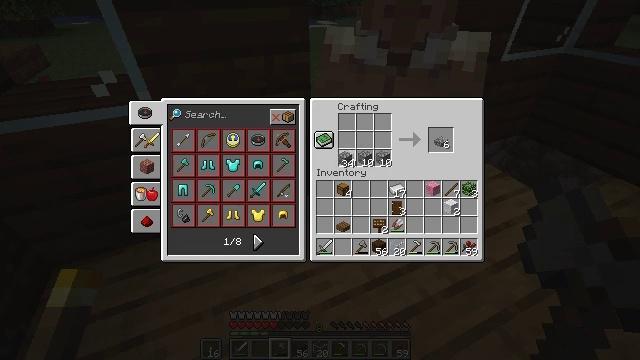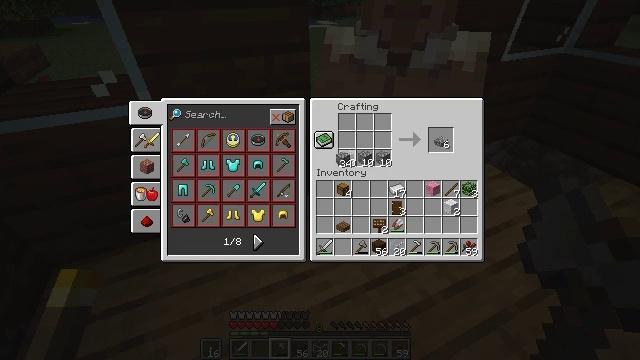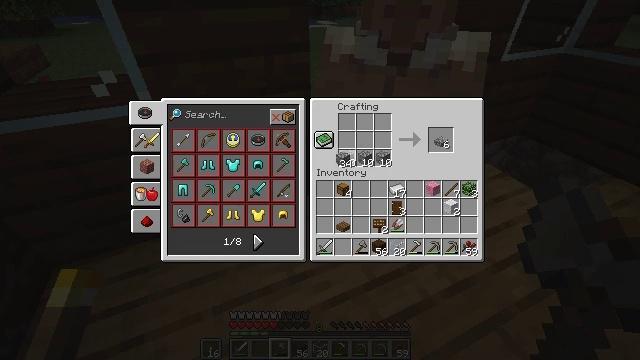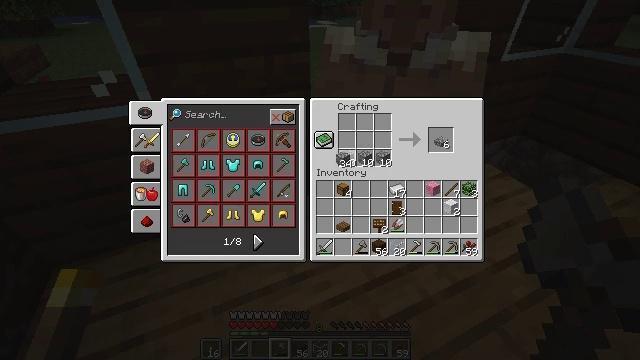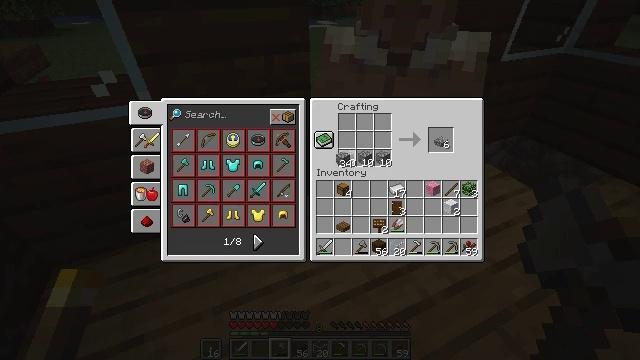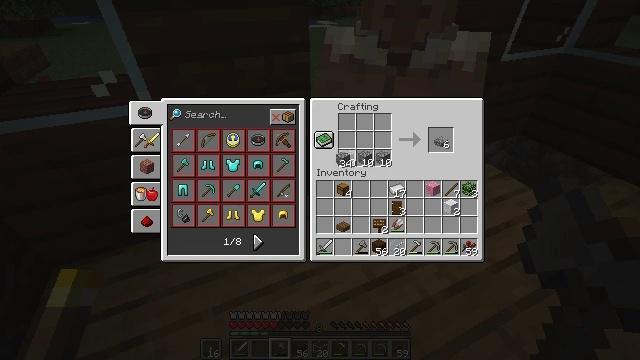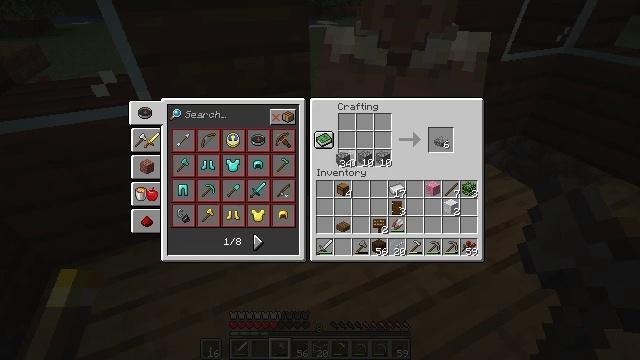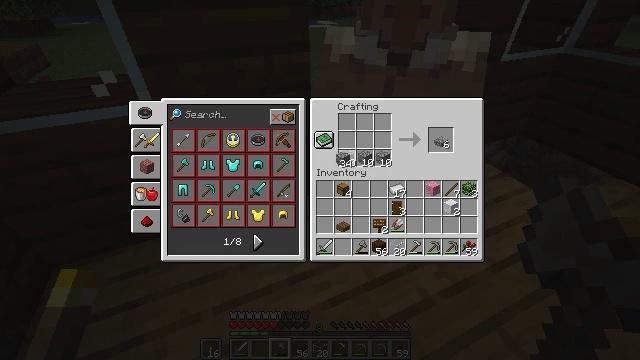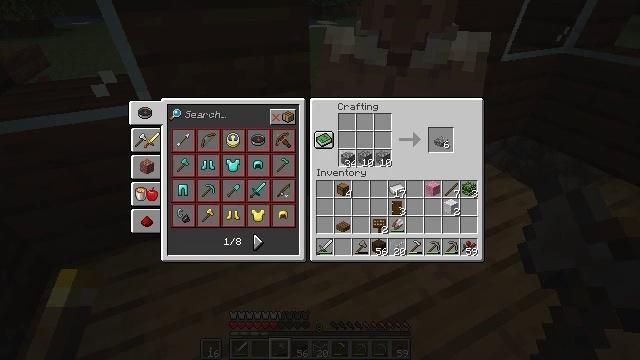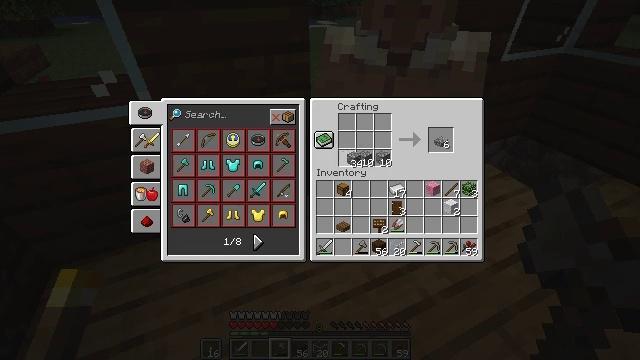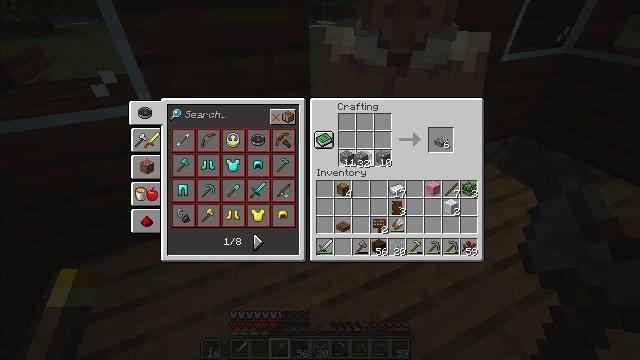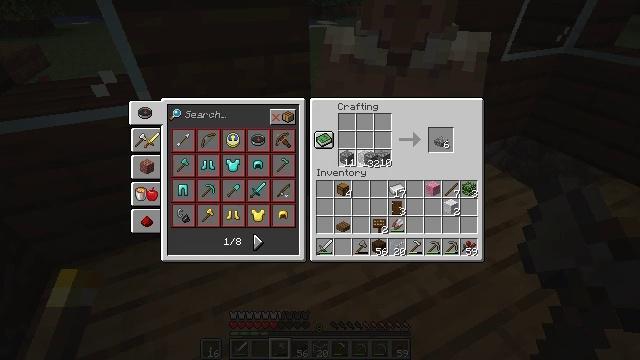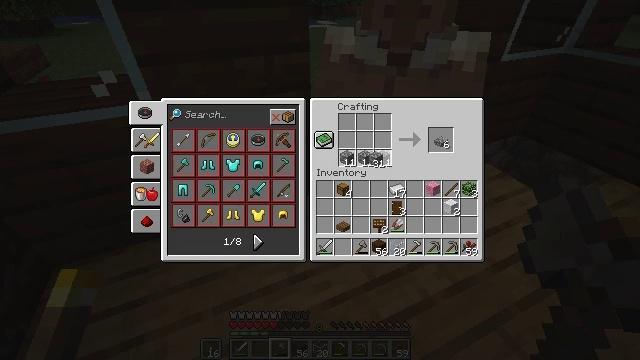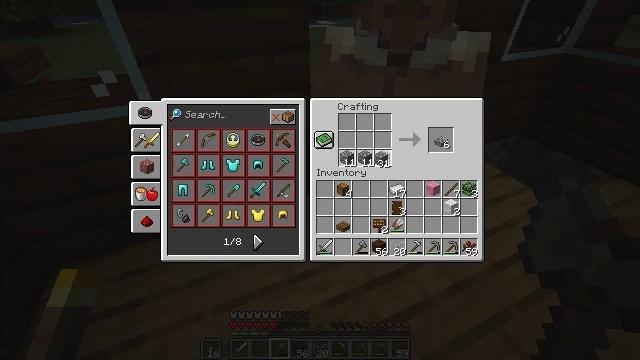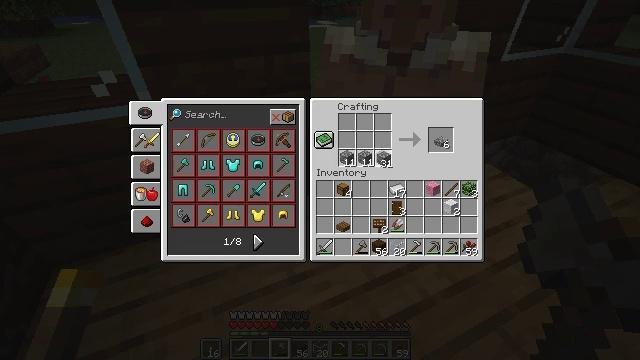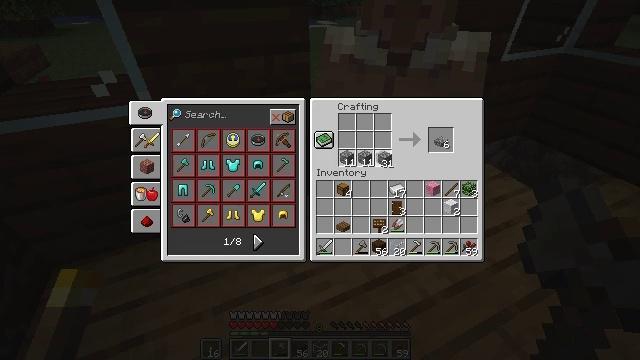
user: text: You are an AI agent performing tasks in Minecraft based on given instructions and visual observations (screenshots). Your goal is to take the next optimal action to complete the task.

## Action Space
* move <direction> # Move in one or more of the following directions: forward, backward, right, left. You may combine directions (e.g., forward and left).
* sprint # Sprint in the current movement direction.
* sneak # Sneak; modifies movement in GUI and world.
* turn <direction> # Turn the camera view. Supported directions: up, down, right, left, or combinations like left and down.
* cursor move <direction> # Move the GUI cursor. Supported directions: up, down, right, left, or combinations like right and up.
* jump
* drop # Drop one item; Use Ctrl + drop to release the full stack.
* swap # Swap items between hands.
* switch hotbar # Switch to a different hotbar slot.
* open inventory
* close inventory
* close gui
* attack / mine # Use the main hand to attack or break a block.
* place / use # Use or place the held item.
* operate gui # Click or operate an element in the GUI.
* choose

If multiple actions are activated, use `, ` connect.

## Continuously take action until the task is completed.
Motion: motion action
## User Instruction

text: Craft three cobblestone slab from six cobblestone.
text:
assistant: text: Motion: no_op
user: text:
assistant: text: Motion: no_op
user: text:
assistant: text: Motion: no_op
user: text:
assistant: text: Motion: no_op
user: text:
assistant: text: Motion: no_op
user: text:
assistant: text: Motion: no_op
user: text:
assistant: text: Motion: choose
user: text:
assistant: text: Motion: choose
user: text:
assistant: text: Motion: choose
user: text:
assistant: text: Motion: cursor move right, choose
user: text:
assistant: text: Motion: cursor move right, choose
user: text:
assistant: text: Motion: choose
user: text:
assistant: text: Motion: choose
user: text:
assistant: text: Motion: choose
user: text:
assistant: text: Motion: choose
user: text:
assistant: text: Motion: choose
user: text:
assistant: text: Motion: choose
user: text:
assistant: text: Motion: choose
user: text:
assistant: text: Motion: no_op
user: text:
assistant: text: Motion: cursor move left
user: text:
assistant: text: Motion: cursor move left
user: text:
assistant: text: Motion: no_op
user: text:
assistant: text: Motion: no_op
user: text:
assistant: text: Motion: no_op
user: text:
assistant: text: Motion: no_op
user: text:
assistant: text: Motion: no_op
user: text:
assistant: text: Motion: no_op
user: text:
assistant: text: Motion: no_op
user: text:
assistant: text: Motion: no_op
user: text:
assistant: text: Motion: no_op